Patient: sex M, age 26
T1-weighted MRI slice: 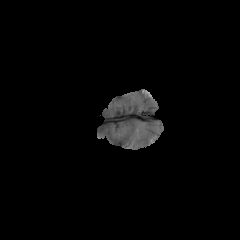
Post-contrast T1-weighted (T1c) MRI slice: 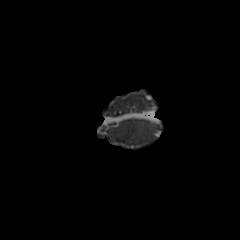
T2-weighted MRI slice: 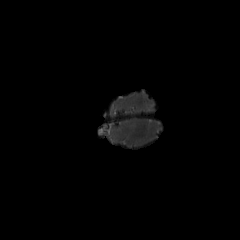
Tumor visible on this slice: no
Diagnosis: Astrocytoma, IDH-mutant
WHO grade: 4